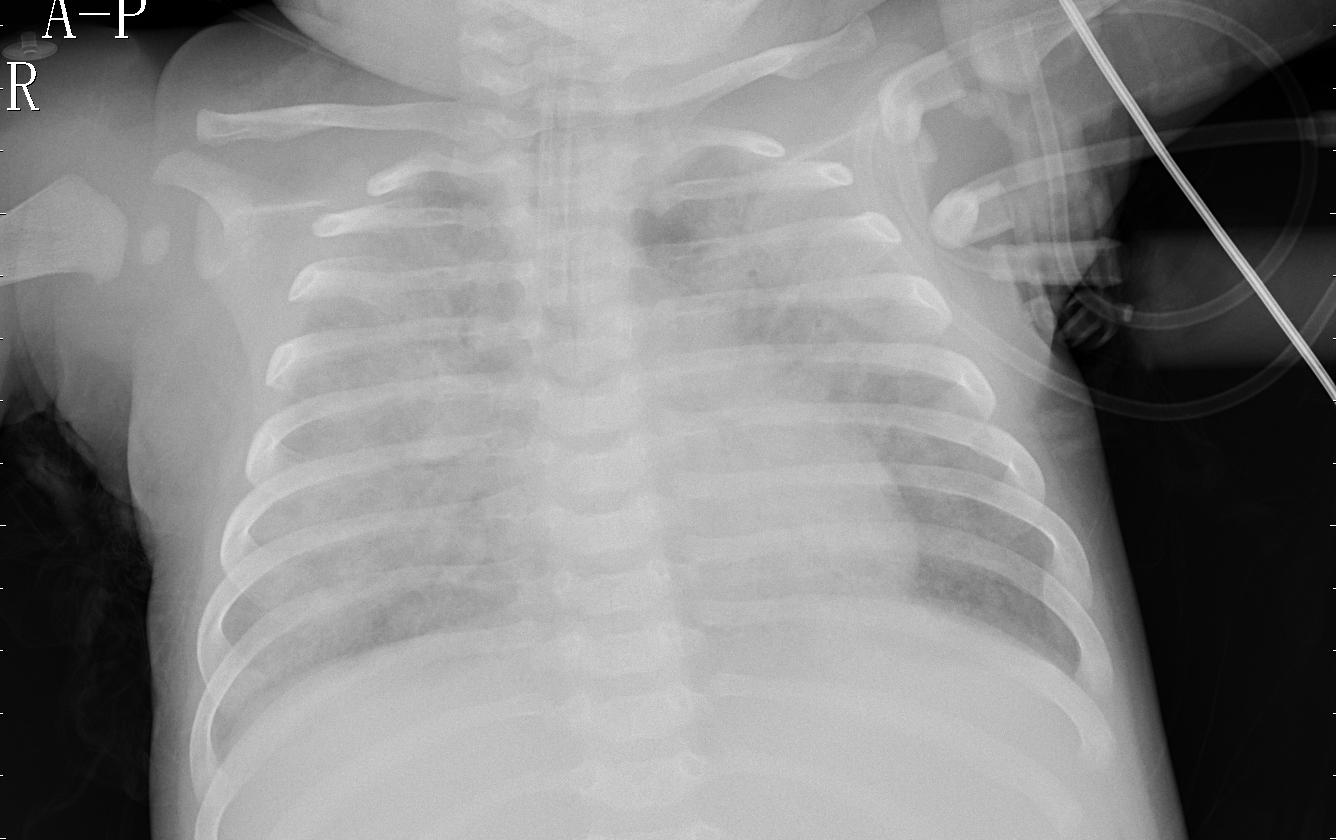
Diagnosis: PNEUMONIA